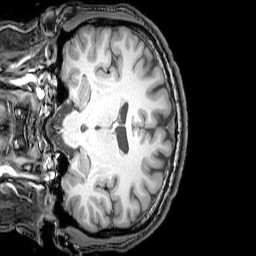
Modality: T1w
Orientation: coronal
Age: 26
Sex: male
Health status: healthy
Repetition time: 0.081 s
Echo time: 0.037 s